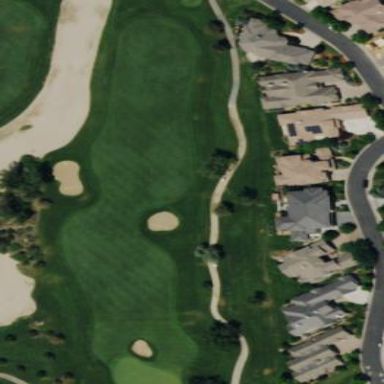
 specifically fairway. This recreational ground features neatly mown grass."